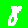
Digit: 8